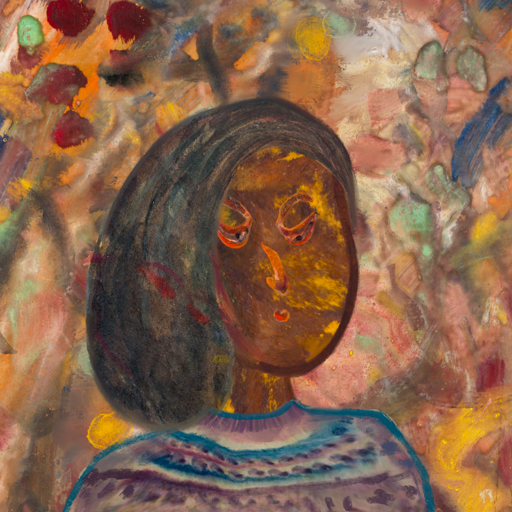
Background: Mother_And_Son_Mother, Head And Neck Side: Comrade, Face Side: Hypocrite, Bust: HillGirl, Hair Side: Gypsy_Mother, Head Accessory: Blank, Second Necklace: Blank, Necklace: Blank, Baby: Blank